Question: I think this photo should pretty much tell you what I am trying to achieve.
I can still try to explain bit.
I have on top table 5 column A B C D E
Column A is main it contains Num with record for individual numbers it can have up to 8 records.
I need to put all record in 1 line by NUM.
it is sort by A and D.
I just need to move column C based on time it occurred.
I just added extra column because I can have up to 8 Non Created and upto 4 Cause Created record.

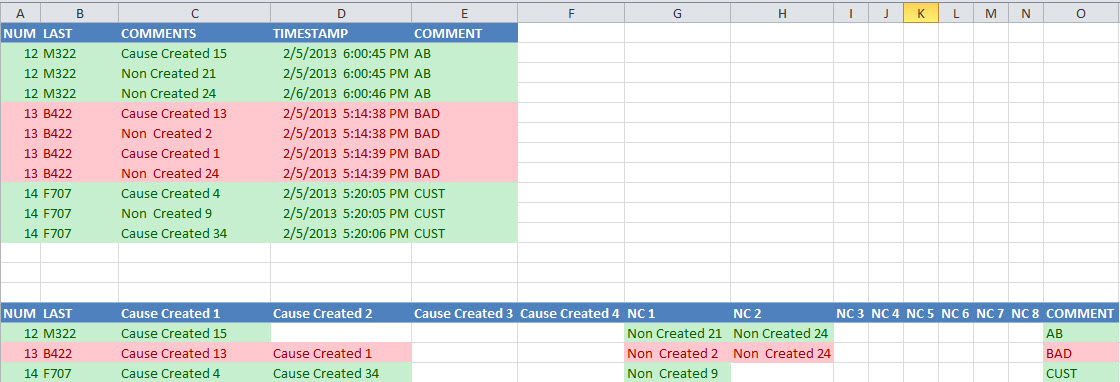
Answer: I am assuming the follwoing
1. The Table one is in Sheet called "Input"
2. The output will be generated in Sheet called "output" which already have the headers in place
Paste this code in a module and run it
'''
Option Explicit
Sub Sample()
Dim wsInput As Worksheet, wsOutput As Worksheet
Dim wsILrow As Long, wsOLrow As Long, i As Long, c As Long, nc As Long
Dim wsIrng As Range, fltrdRng As Range, cl As Range
Dim col As New Collection
Dim itm
Set wsInput = Sheets("Input")
Set wsOutput = Sheets("Output")
With wsInput
wsILrow = .Range("A" & .Rows.Count).End(xlUp).Row
Set wsIrng = .Range("A1:E" & wsILrow)
With wsIrng
.Sort Key1:=.Range("A2"), Order1:=xlAscending, Key2:=.Range("D2") _
, Order2:=xlAscending, Header:=xlYes, OrderCustom:=1, MatchCase:=False _
, Orientation:=xlTopToBottom, DataOption1:=xlSortNormal, DataOption2:= _
xlSortNormal
End With
For i = 2 To wsILrow
On Error Resume Next
col.Add .Cells(i, 1).Value, Chr(34) & .Cells(i, 1).Value & Chr(34)
On Error GoTo 0
Next i
End With
wsOLrow = 2
With wsOutput
For Each itm In col
.Cells(wsOLrow, 1).Value = itm
wsOLrow = wsOLrow + 1
Next
wsOLrow = .Range("A" & .Rows.Count).End(xlUp).Row
For i = 2 To wsOLrow
With wsInput
'~~> Remove any filters
.AutoFilterMode = False
With wsIrng '<~~ Filter, offset(to exclude headers)
.AutoFilter Field:=1, Criteria1:=wsOutput.Cells(i, 1).Value
Set fltrdRng = .Offset(1, 0).SpecialCells(xlCellTypeVisible)
End With
'~~> Remove any filters
.AutoFilterMode = False
End With
'<~~ c is for Cause column and nc is for non cause
c = 3: nc = 7
For Each cl In fltrdRng.Cells
If cl.Column = 3 And Len(Trim(cl.Value)) <> 0 Then
If InStr(1, cl.Value, "Cause", vbTextCompare) Then
.Cells(i, c).Value = wsInput.Cells(cl.Row, 3).Value
c = c + 1
ElseIf InStr(1, cl.Value, "Non", vbTextCompare) Then
.Cells(i, nc).Value = wsInput.Cells(cl.Row, 3).Value
nc = nc + 1
End If
.Cells(i, 2).Value = wsInput.Cells(cl.Row, 2).Value
.Cells(i, 15).Value = wsInput.Cells(cl.Row, 5).Value
End If
Next
Next i
End With
End Sub
'''
Input Sheet

Output Sheet

: Any future changes to the structure has to be incorporated in the code as well.